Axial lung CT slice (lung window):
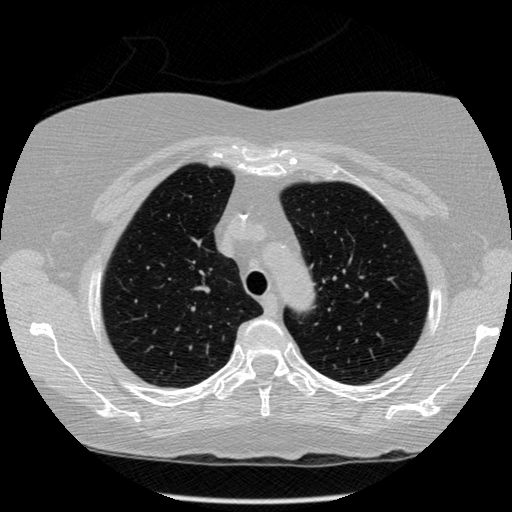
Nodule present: no